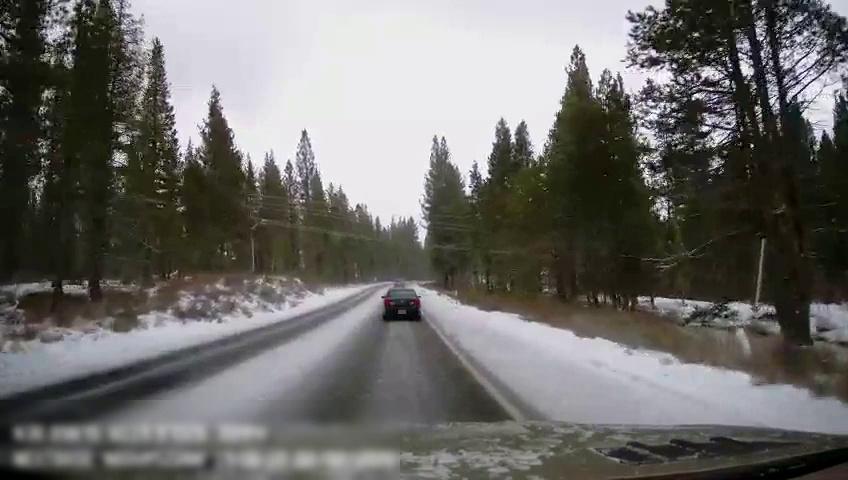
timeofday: Day
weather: Snowy
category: Drivable Space
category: Vehicles | Car
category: Vehicles | Car
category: Lanes | Current Lane